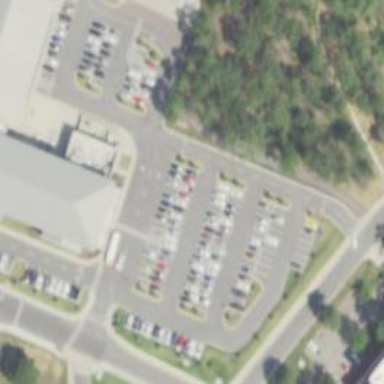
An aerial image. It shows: Parking space.